Question: I am wanting to include a logo image in my tab bar, but it is causing the tabs to not be at the bottom of the tab bar. Here is the code I am using:
'''
<div id="tabs">
<div id="logo">
<img src="./img/logo.png">
</div>
<ul>
<li><a href="./dashboard.html">Dashboard</a></li>
<li><a href="./eventlog.html">Event Log</a></li>
<li><a href="#">Reports</a></li>
<li><a href="#">Management</a></li>
</ul>
</div>
'''
I am attaching a screenshot of what it currently looks like:

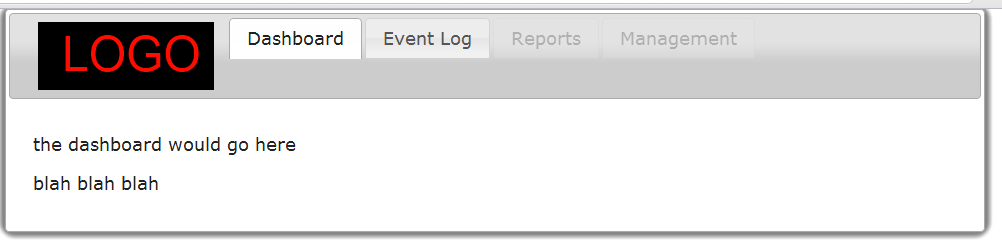
Answer: Make the '<li>' the height of the logo, and set a 'margin-top' with the difference between the height of the image and the height of the '<li>'.